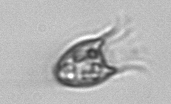
Label: Balanion